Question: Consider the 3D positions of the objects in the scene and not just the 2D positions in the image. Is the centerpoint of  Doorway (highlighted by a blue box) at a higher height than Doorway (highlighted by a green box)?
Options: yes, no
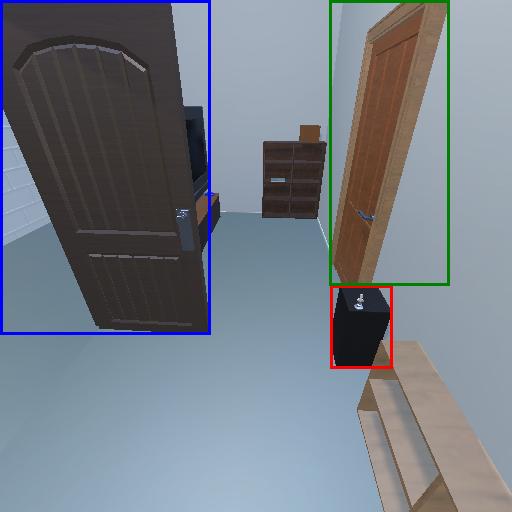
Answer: yes